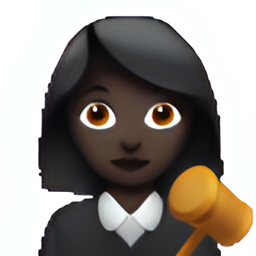
Name: female judge type 6
Emoji: 👩🏿‍⚖️
Group: People & Body
Sub-group: person-role